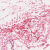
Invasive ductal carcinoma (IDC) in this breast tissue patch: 0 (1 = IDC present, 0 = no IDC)